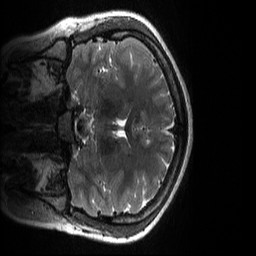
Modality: T2w
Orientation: coronal
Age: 23
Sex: female